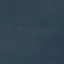
Land use / land cover: SeaLake